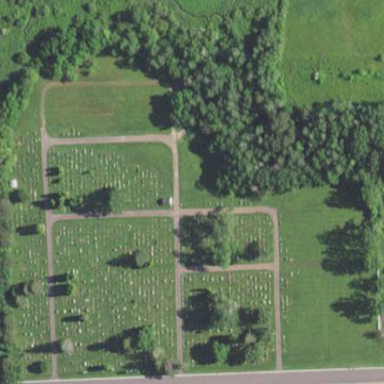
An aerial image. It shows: Cemetery.